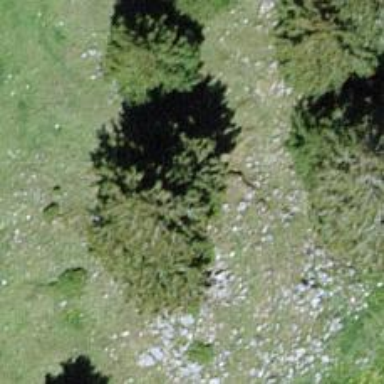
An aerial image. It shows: Needle-leaved tree in natural setting.